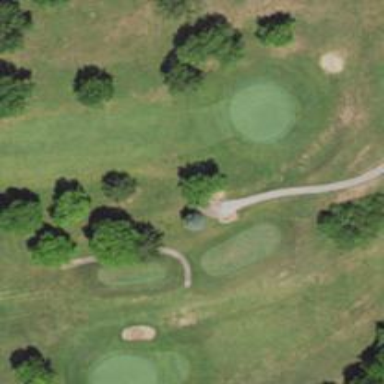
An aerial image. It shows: Path used for both walking and golf.